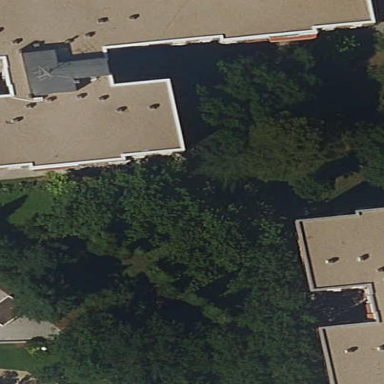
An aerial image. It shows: View of apartment building.